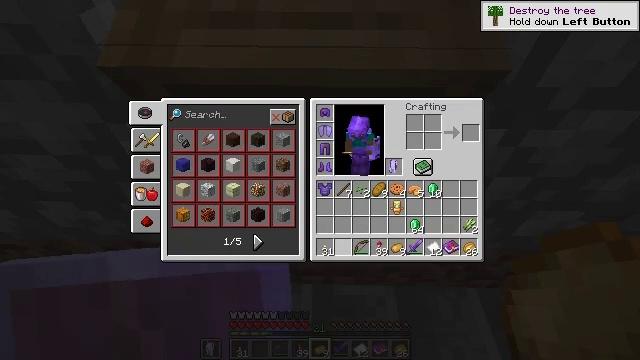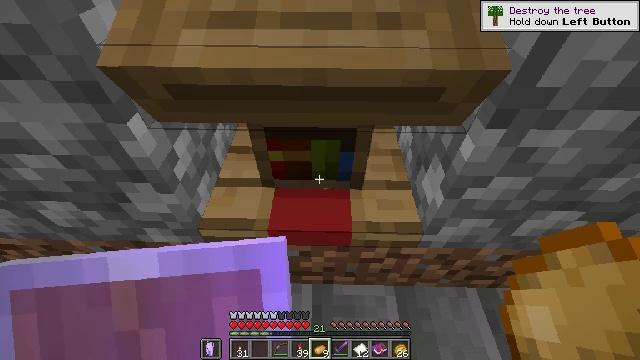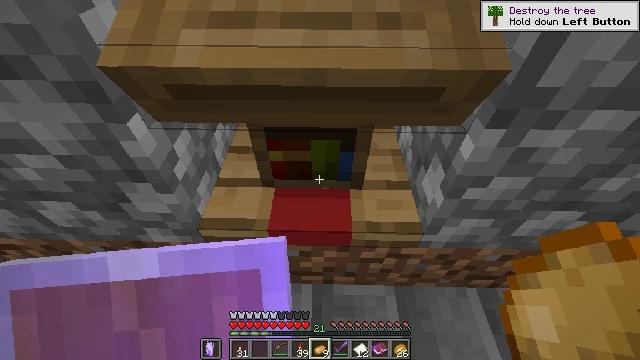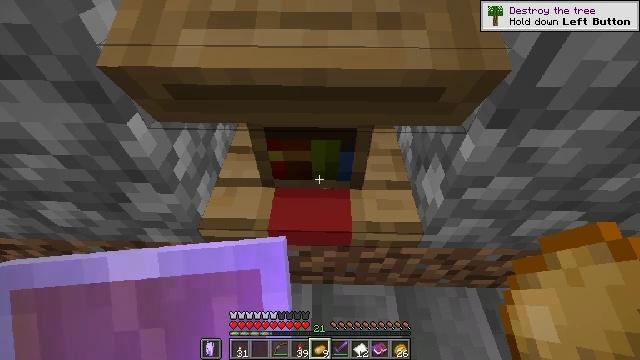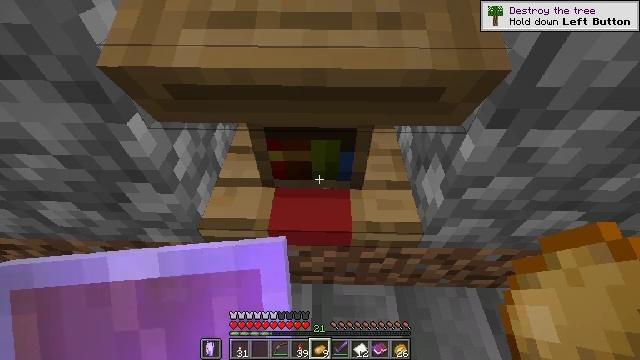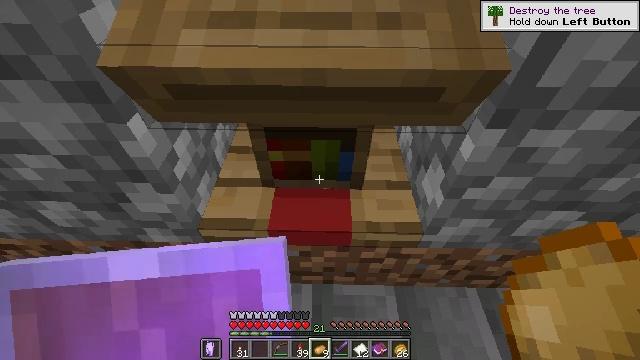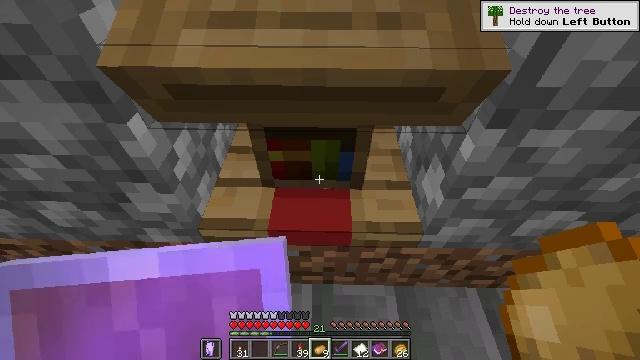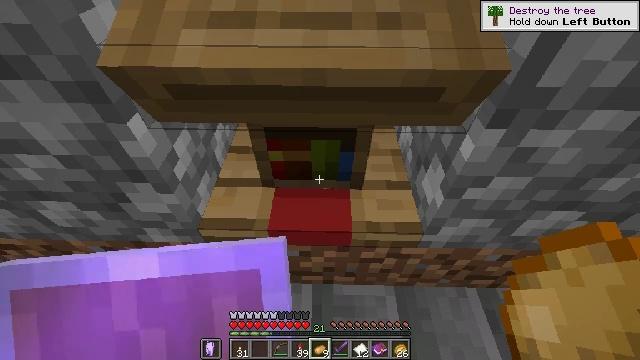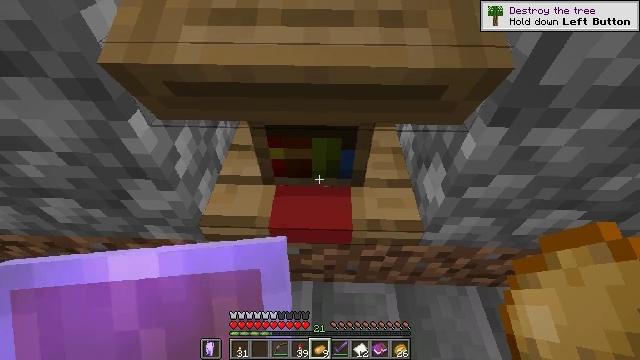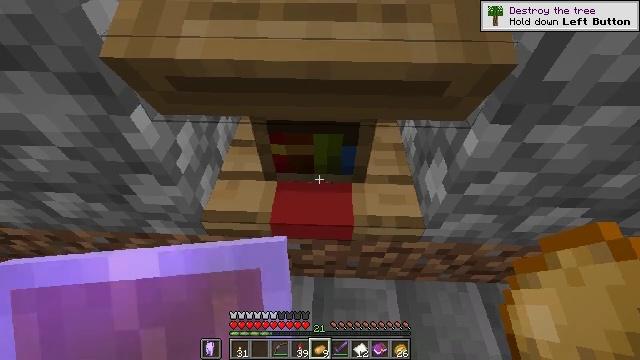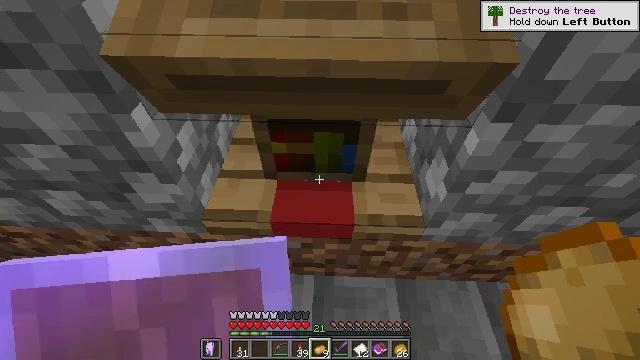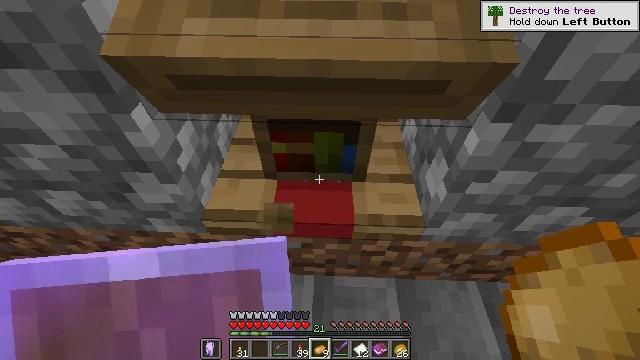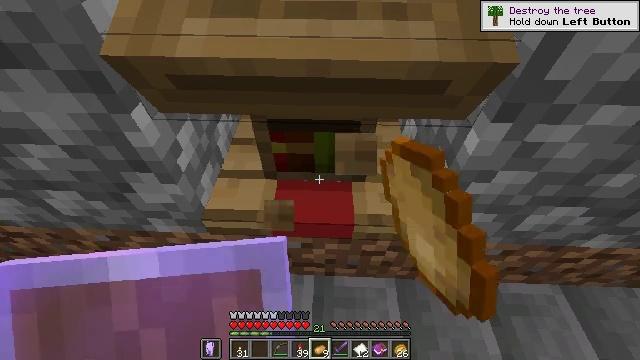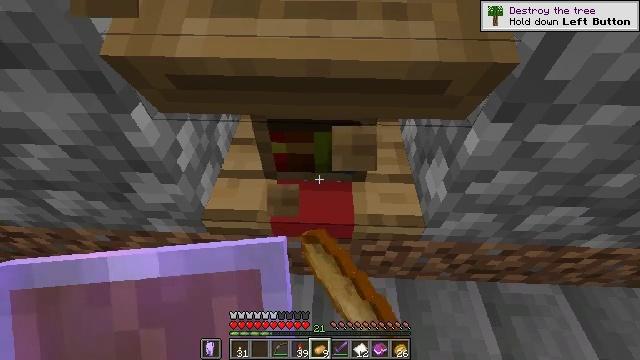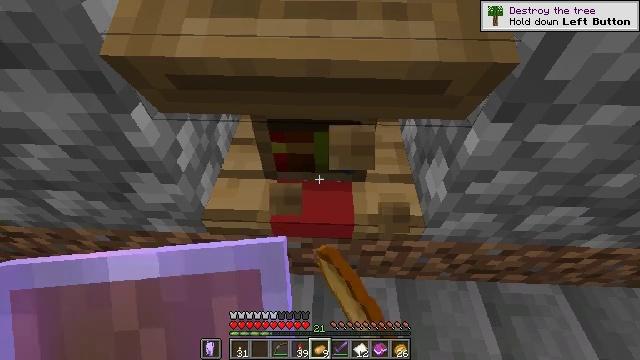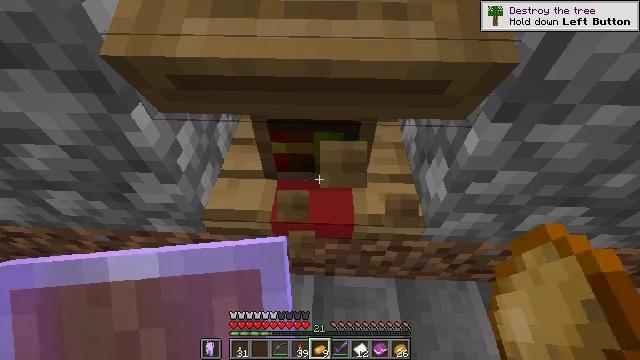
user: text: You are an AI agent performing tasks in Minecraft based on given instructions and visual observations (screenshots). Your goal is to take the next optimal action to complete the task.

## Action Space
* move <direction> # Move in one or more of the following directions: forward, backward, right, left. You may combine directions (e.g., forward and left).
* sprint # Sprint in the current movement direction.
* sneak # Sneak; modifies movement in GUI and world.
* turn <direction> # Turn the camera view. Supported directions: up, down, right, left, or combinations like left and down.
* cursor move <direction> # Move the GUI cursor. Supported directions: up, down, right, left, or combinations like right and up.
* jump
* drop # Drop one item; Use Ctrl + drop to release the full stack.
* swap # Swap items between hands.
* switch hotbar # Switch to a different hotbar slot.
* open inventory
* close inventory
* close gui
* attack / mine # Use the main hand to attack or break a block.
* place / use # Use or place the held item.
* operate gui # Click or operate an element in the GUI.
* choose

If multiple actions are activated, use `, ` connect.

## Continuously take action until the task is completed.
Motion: motion action
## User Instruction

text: Retrieve the lectern from the structure.
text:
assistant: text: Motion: close inventory
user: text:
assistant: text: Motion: close inventory
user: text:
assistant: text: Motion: close inventory
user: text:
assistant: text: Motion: no_op
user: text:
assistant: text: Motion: no_op
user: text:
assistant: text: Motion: no_op
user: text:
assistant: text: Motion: no_op
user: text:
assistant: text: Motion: no_op
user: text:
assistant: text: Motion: no_op
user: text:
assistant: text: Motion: no_op
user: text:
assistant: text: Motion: attack / mine
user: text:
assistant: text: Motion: attack / mine
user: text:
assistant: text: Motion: attack / mine
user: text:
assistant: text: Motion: attack / mine
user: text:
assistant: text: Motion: attack / mine
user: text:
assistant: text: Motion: attack / mine
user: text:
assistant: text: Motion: attack / mine
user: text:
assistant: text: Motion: attack / mine
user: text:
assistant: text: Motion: attack / mine
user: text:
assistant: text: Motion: attack / mine
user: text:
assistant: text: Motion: attack / mine
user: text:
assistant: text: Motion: attack / mine
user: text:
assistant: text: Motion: attack / mine
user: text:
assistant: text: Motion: attack / mine
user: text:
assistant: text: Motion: attack / mine
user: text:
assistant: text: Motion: attack / mine
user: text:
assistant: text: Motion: attack / mine
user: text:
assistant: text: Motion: attack / mine
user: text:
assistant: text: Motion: attack / mine
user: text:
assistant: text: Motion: attack / mine